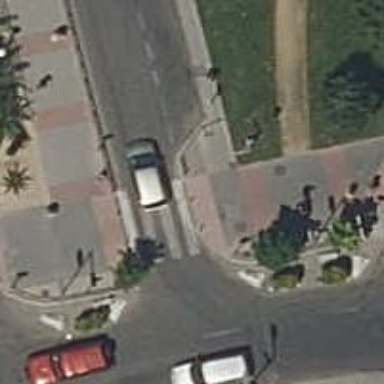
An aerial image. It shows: Uncontrolled crossing on the road.